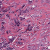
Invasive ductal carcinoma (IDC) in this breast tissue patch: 1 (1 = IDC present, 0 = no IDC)